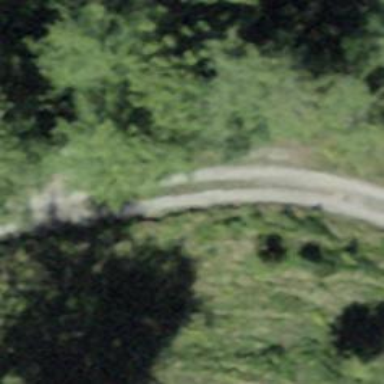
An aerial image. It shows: Downhill track road.